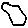
Label: hexagon